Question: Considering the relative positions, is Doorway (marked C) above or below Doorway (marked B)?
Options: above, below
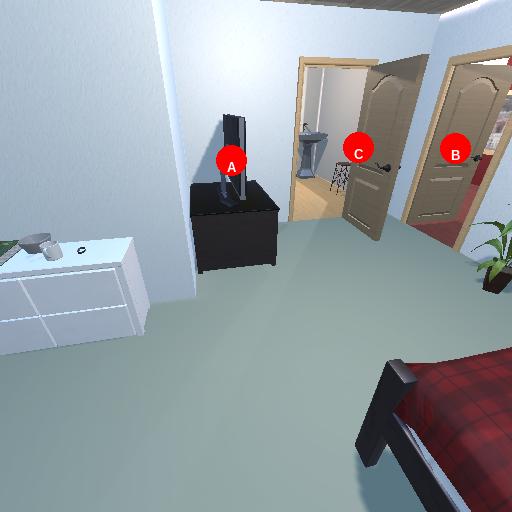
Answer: above